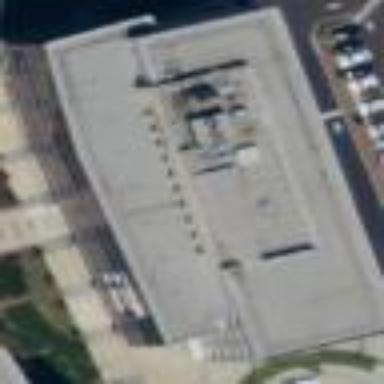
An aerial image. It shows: Office building.